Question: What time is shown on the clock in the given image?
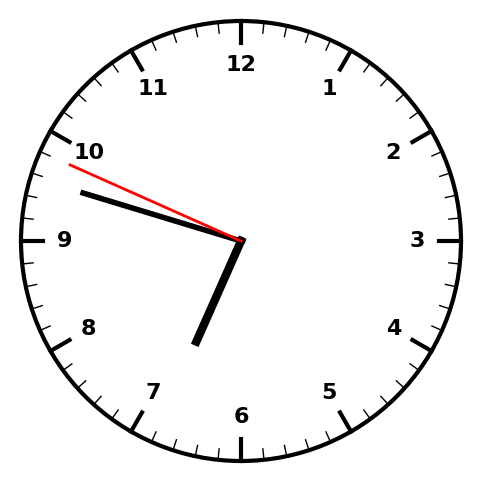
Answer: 06:47:49